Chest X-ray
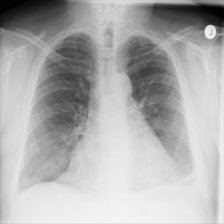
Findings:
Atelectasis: negative
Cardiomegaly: negative
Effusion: positive
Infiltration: positive
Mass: negative
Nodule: negative
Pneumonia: negative
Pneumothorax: negative
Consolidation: negative
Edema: negative
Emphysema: negative
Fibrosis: negative
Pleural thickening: negative
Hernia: negative